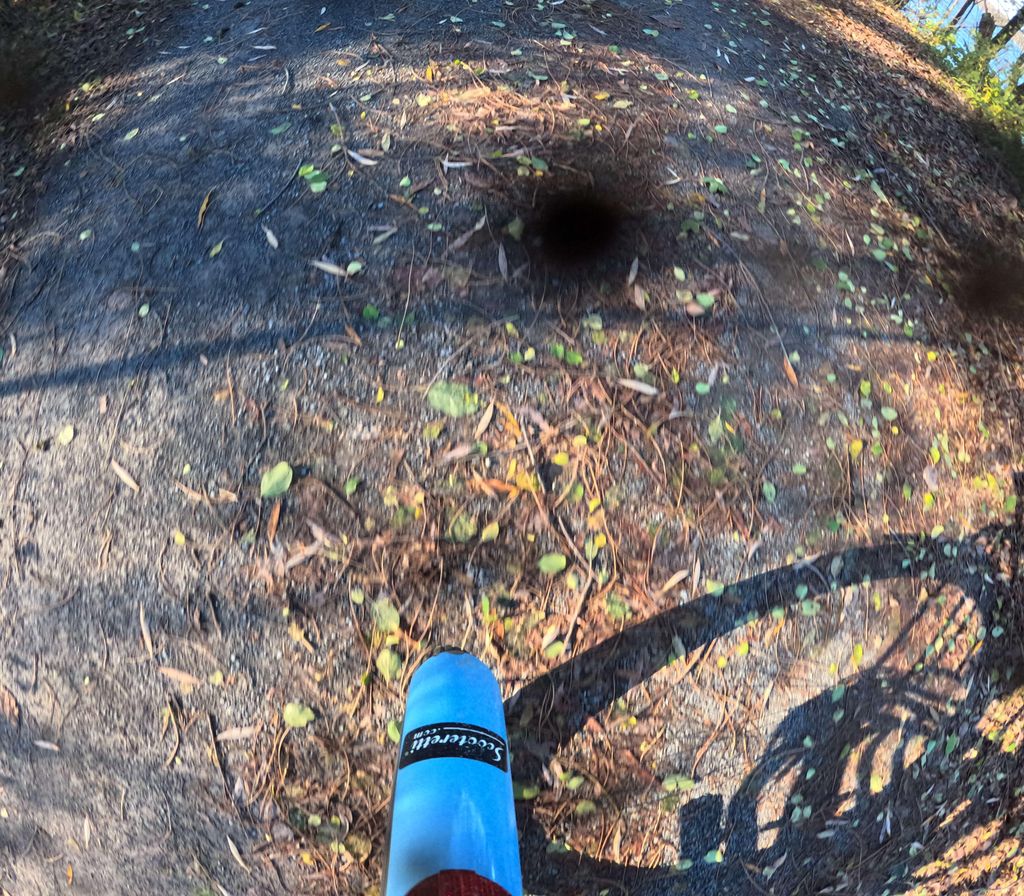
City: ottawa-gatineau